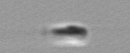
Label: flagellate_morphotype3